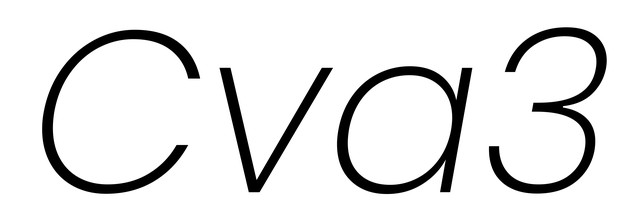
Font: Poppins-ExtraLightItalic